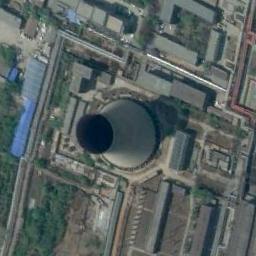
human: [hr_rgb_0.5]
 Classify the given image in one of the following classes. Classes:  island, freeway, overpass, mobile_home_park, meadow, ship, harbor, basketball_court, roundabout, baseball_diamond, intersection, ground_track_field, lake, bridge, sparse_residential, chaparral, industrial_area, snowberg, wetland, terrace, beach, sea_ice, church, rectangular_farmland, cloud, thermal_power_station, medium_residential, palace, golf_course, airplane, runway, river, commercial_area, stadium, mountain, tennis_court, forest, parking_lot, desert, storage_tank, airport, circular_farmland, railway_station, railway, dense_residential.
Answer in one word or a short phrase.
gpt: thermal_power_station